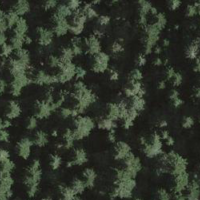
EUNIS habitat code: 43
Species observed at this site:
Cardamine heptaphylla
Saxifraga rotundifolia